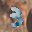
Label: 3